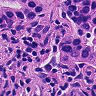
Metastatic tissue present: yes